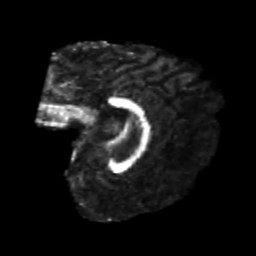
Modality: FA
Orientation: sagittal
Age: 20
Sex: male
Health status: healthy
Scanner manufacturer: philips
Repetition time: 7.389 s
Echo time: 0.08599 s